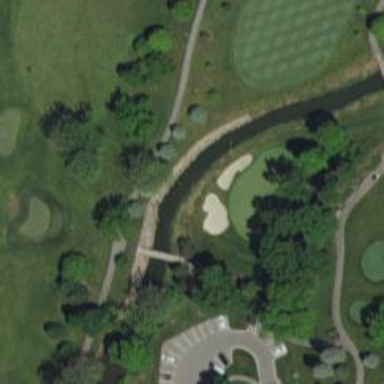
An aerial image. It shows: Path on bridge over golf course.